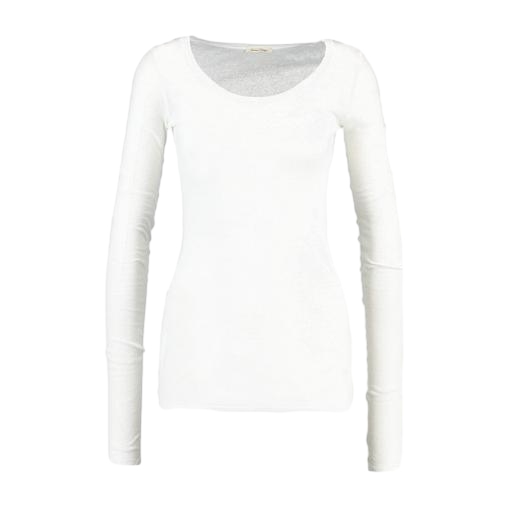
white women's heattech extra warm scoop neck tee, white long sleeve slub tee, white raw-edge scoop-neck top only macy, white background